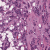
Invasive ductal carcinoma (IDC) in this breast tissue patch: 1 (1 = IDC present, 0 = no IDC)